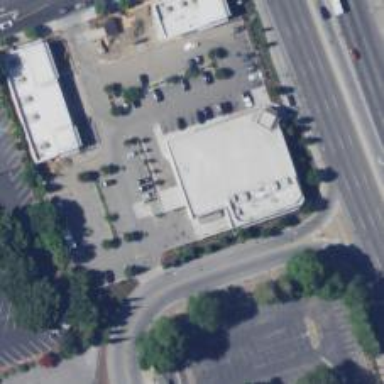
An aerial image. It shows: Pharmacy providing healthcare services.